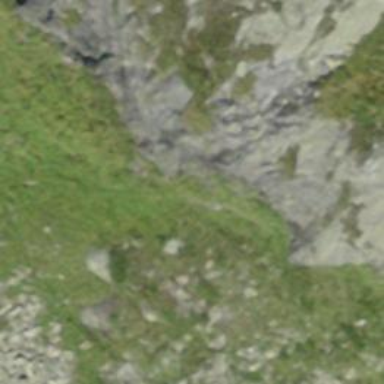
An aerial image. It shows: Natural cliff.